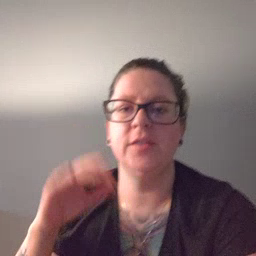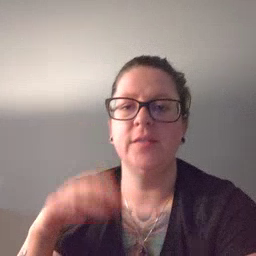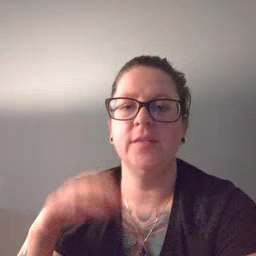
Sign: hair